Question: I have a button that needs to be customized a lot, as shown in the image below:

In the image, so naturally I wanted to created a subclass of 'UIButton' and put a label in it however 'UIButton' did not allow me to do that.
By saying 'UIButton' did not allow me to do that I mean: in storyboard I cannot drag a label into the button as its subview --- the label always sits on the save level as the button, not as the button's child. I tried to create an xib file for the button, but when I create a new objective class subclassed from UIButton, the "create xib file" option is grey.
As such task always has multiple solutions, my question is: what is the recommended/best way to do that?
UPDATE: I added the label as a subview of the button in code. However, the label won't be automatically dimmed when the button is pressed. I have to listen to the button event and adjust the label in order to make it work. But I don't think this is good solution so if anyone has a better solution please tell me!
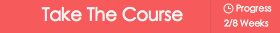
Answer: > however UIButton did not allow me to do that.
Actually it does.
Just make a UILabel and add as subview to your button.
example.
'''
@interface MyButton()
@end
@implementation
- (void)awakeFromNib
{
UILabel *weekLabel = [UILabel new];
weekLabel.text = @"some text here";
weekLabel.font = someFont;
[weekLabel sizeToFit];
weekLabel.frame = CGRectMake(someX, someY, weekLabel.frame.size.width, weekLabel.frame.size.height);
[self addSubview:weekLabel];
}
@end
'''
and so on.